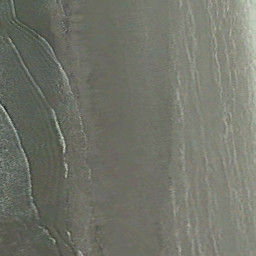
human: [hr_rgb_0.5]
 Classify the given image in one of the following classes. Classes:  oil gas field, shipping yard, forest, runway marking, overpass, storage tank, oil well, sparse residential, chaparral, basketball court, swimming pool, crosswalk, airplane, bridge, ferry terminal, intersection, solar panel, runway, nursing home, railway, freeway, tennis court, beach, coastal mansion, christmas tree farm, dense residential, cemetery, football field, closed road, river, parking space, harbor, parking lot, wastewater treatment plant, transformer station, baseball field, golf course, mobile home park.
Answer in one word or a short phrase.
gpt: beach